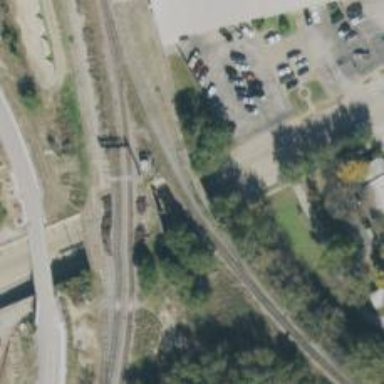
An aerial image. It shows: Railway bridge leading to railway yard.